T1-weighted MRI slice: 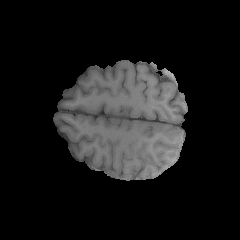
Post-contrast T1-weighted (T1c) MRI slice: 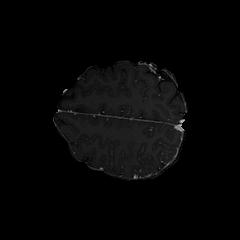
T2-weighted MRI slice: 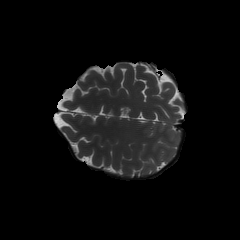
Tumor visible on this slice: yes